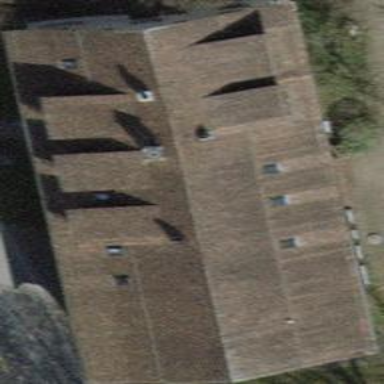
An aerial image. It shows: Building with pitched roof.